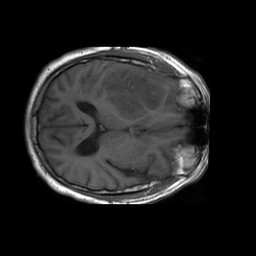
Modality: T1w
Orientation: axial
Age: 64
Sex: male
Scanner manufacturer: philips
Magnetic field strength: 1.5 T
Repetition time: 0.375 s
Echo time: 0.011 s